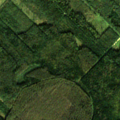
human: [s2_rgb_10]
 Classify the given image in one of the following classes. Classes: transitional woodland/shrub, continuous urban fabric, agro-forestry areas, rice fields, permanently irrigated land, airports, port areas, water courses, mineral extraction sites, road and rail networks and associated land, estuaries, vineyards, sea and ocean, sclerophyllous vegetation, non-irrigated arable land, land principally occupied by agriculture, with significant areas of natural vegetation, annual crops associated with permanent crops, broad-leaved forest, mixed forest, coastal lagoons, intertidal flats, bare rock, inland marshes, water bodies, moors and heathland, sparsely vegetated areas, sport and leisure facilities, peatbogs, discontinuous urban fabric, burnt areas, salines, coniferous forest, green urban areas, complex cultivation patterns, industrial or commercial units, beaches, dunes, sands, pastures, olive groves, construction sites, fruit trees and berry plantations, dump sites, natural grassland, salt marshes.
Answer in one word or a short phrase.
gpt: fruit trees and berry plantations, coniferous forest, mixed forest, transitional woodland/shrub, peatbogs